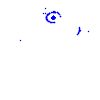
Particle: pion